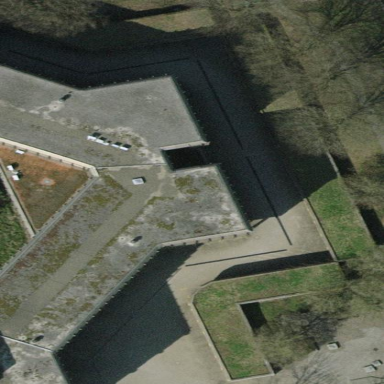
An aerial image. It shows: View of roof of building.